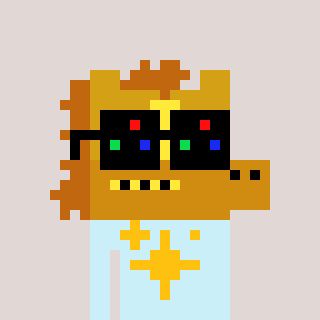
a pixel art character with square black sunglasses, a yellow horse-shaped head and a cold-colored body on a warm background